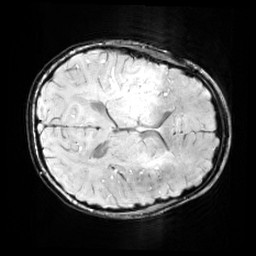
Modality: SWI
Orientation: axial
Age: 12
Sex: female
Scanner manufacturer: siemens
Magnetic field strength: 3 T
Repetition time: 0.027 s
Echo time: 0.02 s